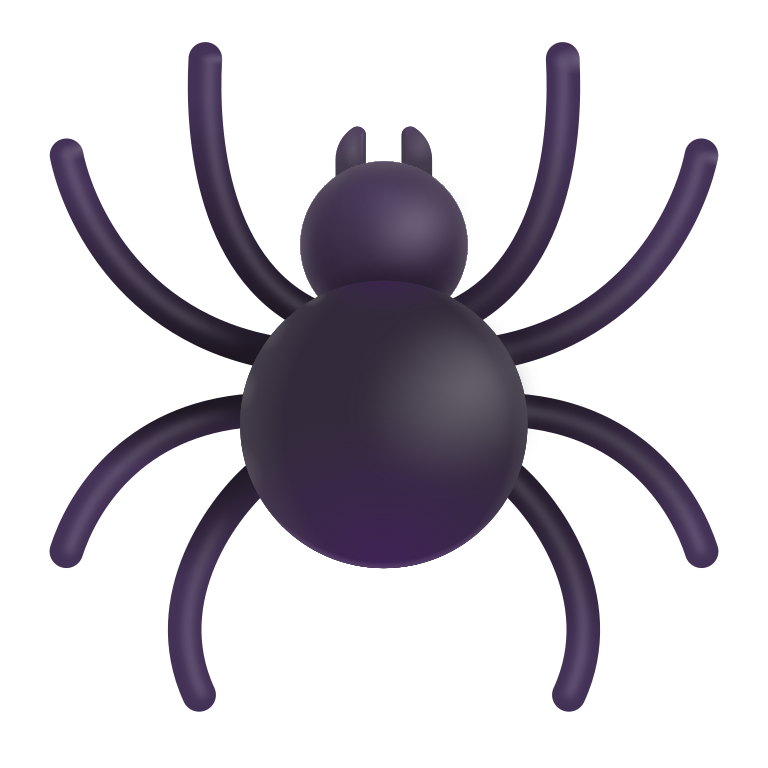
spider color